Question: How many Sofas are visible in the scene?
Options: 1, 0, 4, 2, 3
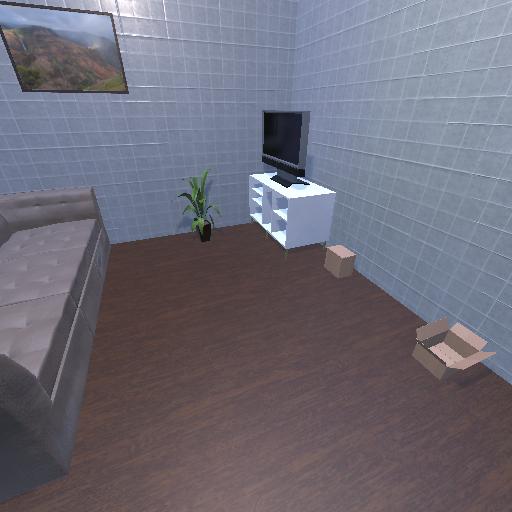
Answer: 1